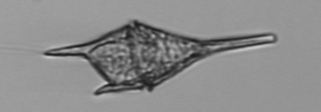
Label: Tripos_lineatus